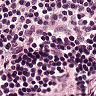
Metastatic tissue present: no